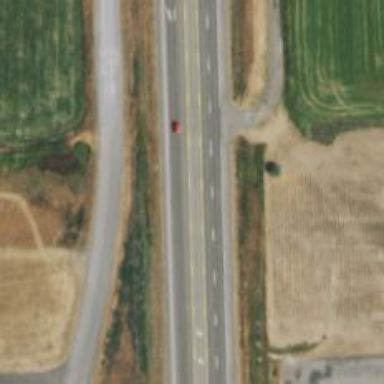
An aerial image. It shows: Asphalt road designated as trunk highway.